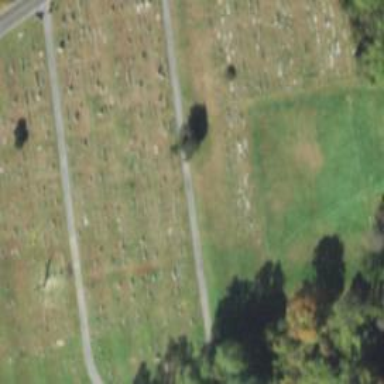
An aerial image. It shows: Cemetery.